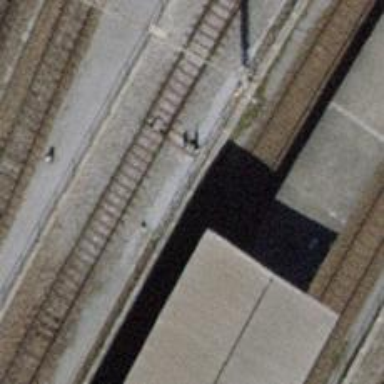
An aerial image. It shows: Railway switch.